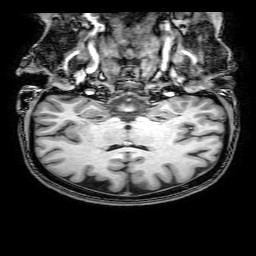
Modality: T1w
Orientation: sagittal
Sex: female
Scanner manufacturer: philips
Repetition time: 0.008115 s
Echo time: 0.00371 s